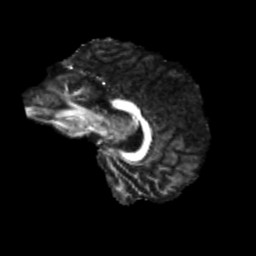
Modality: FA
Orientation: sagittal
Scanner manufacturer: siemens
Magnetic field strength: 3 T
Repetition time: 4 s
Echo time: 0.0594 s